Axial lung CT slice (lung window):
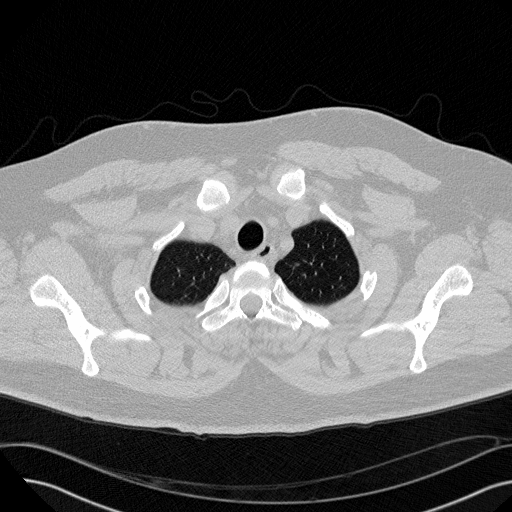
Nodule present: no